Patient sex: M
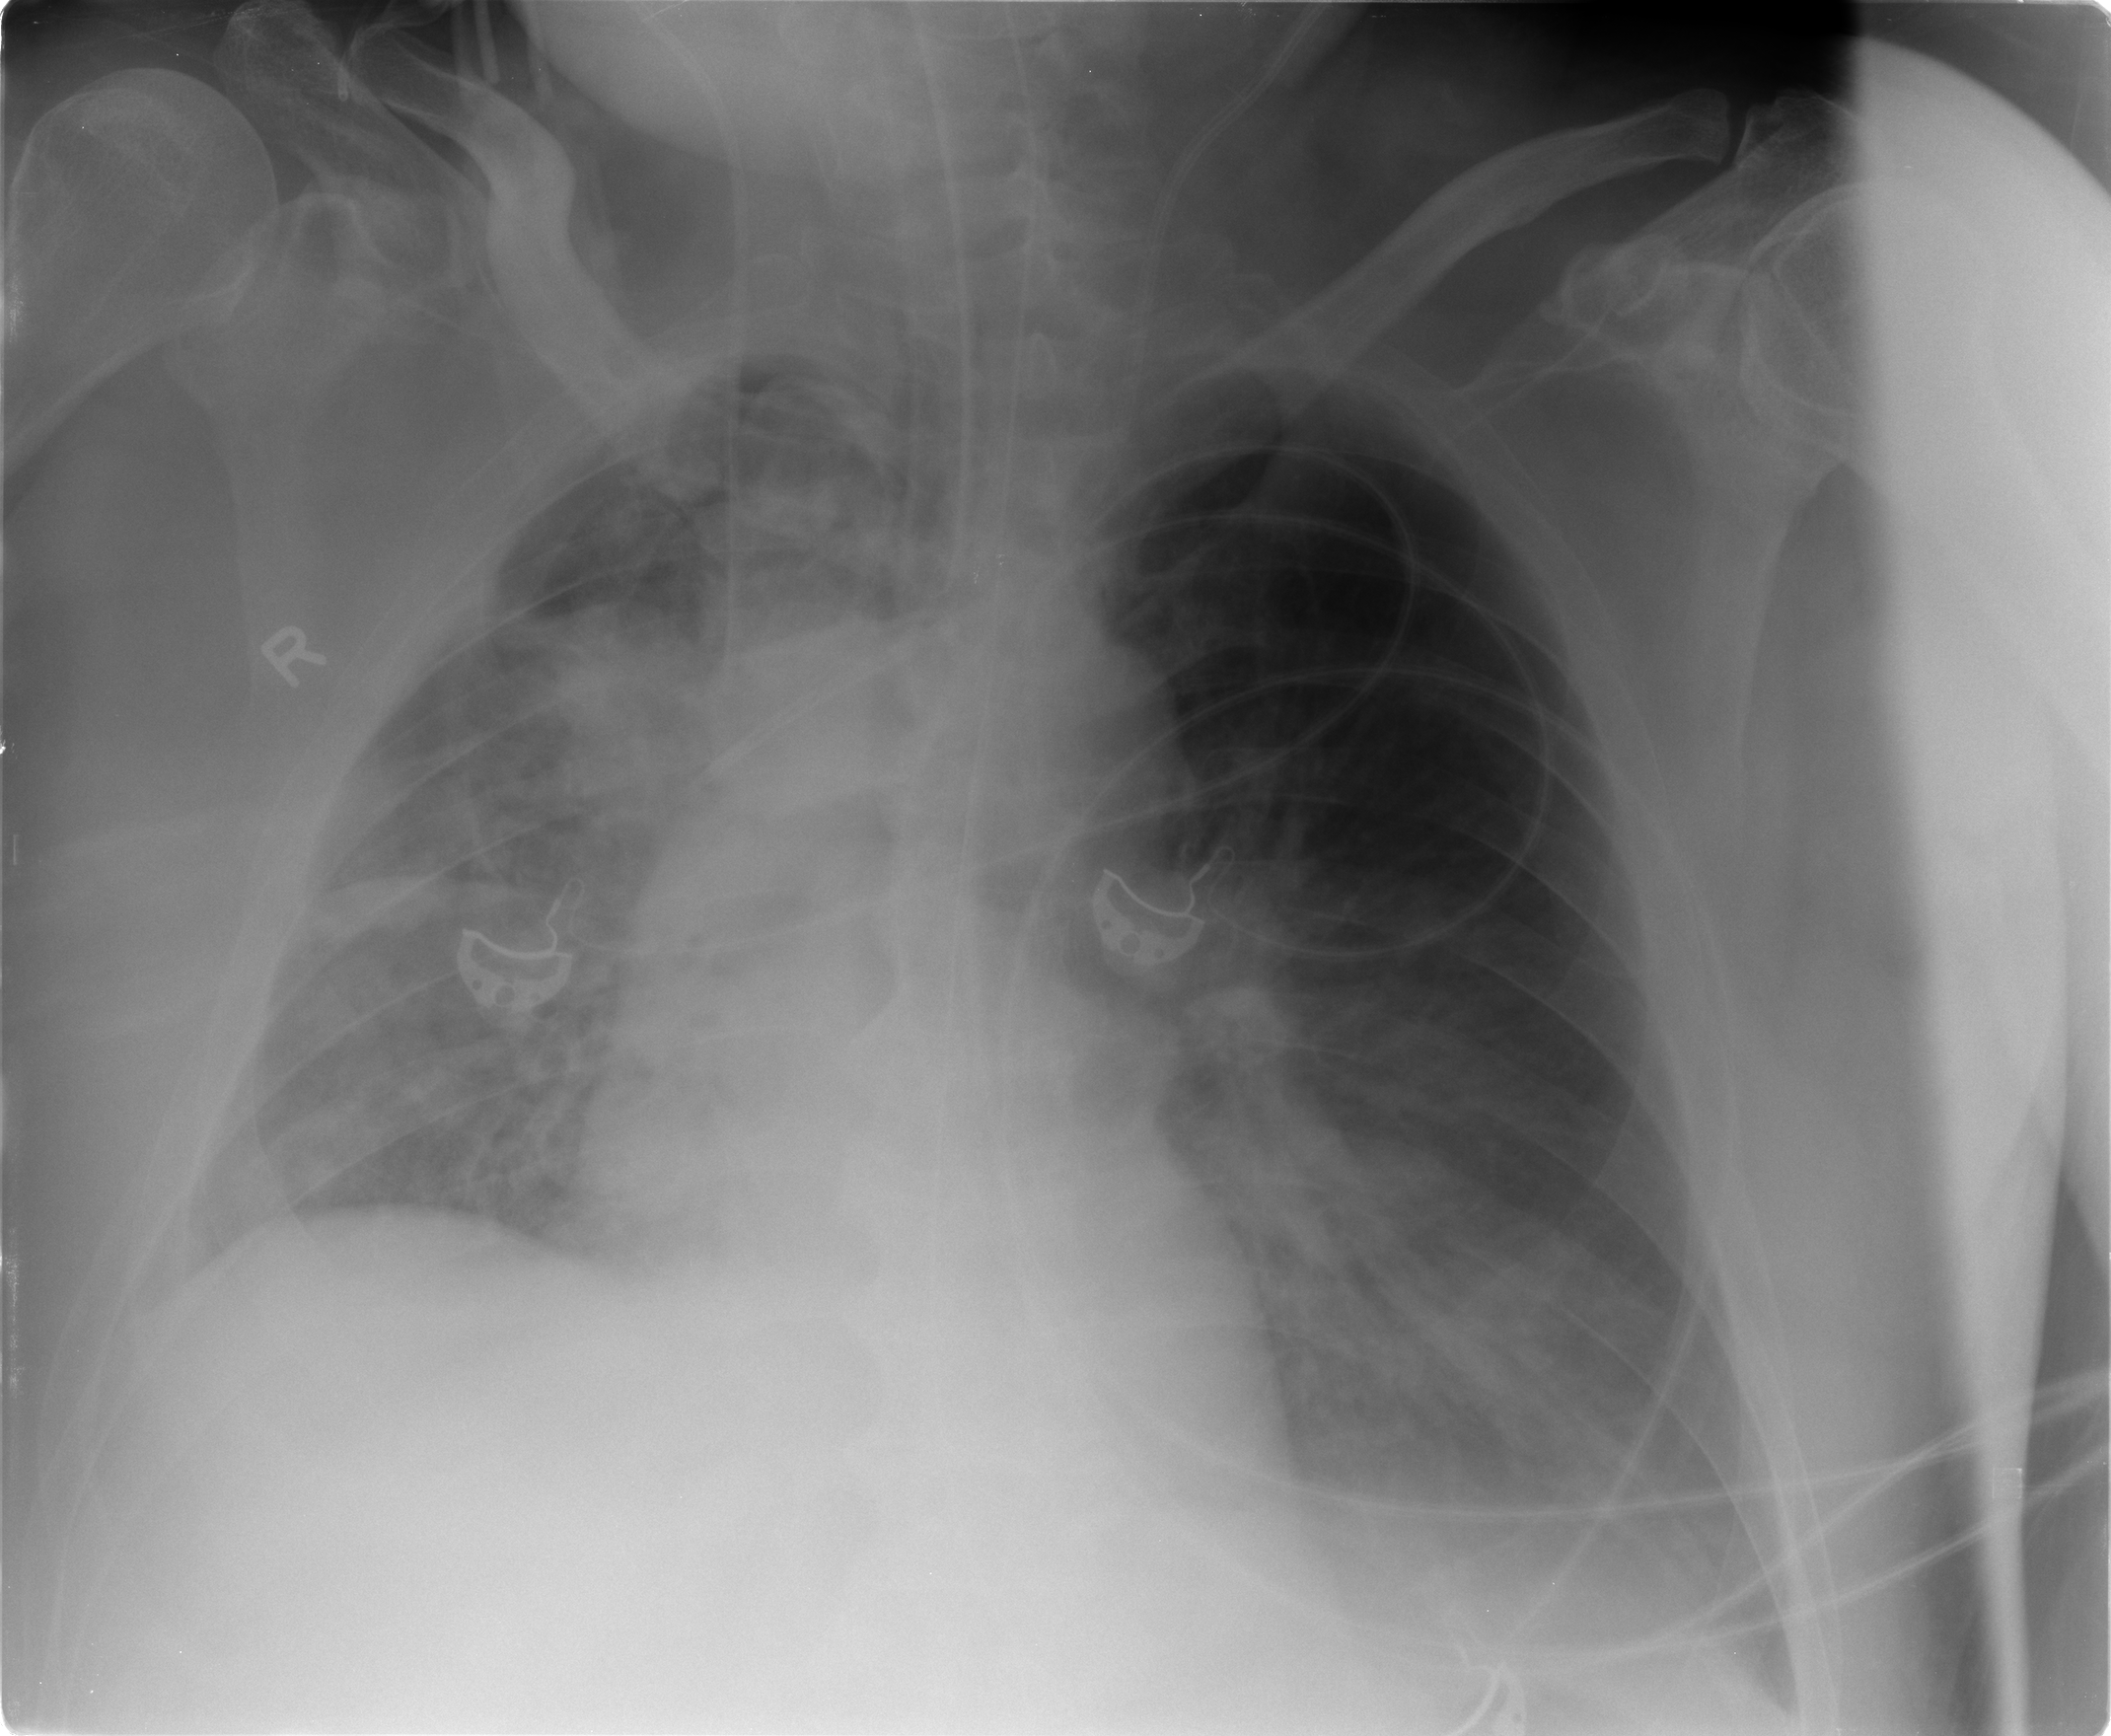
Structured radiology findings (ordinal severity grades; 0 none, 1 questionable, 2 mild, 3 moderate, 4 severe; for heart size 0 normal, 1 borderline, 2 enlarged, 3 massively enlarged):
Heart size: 1
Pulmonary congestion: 2
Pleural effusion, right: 2
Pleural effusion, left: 2
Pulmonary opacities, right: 2
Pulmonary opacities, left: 1
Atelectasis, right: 2
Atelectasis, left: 2